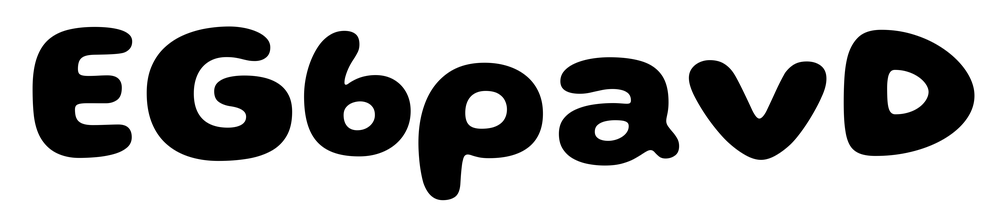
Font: Gluten_Bold